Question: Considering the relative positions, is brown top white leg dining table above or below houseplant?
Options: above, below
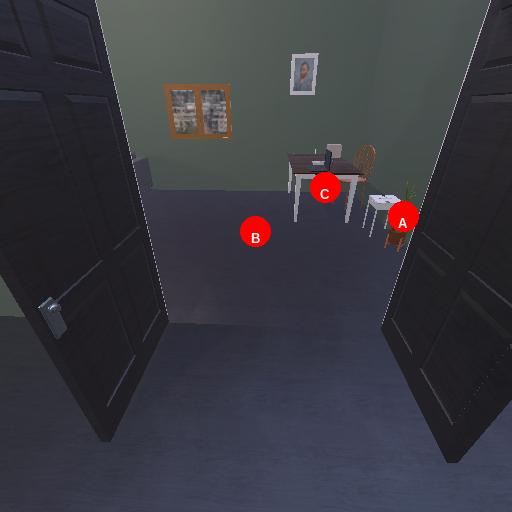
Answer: above